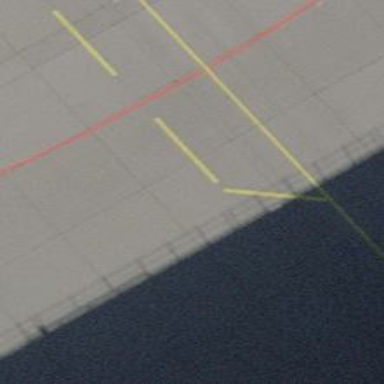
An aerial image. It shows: Airport parking position.